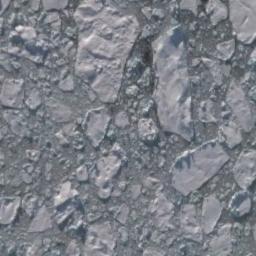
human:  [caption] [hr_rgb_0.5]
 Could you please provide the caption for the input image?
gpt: A lot of sea ice of different sizes and thickness gathers into a sea ice .

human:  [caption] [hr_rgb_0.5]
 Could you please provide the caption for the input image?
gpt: A huge block of ice of countless sizes of ice floats on the blue sea, Covering the sea .

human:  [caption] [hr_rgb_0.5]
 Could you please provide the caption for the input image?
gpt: There is a whole white ice .

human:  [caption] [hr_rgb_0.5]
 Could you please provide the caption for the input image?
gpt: The sea is surrounded by sea ice .

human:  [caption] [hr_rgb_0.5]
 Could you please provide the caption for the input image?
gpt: There are many sea ice linked into sheets .